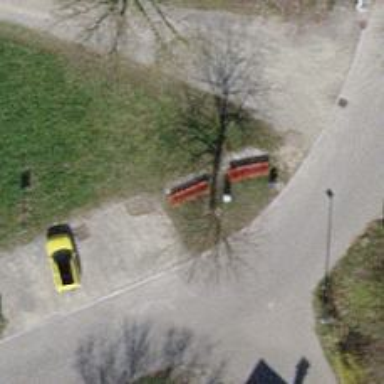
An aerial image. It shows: Red bench.